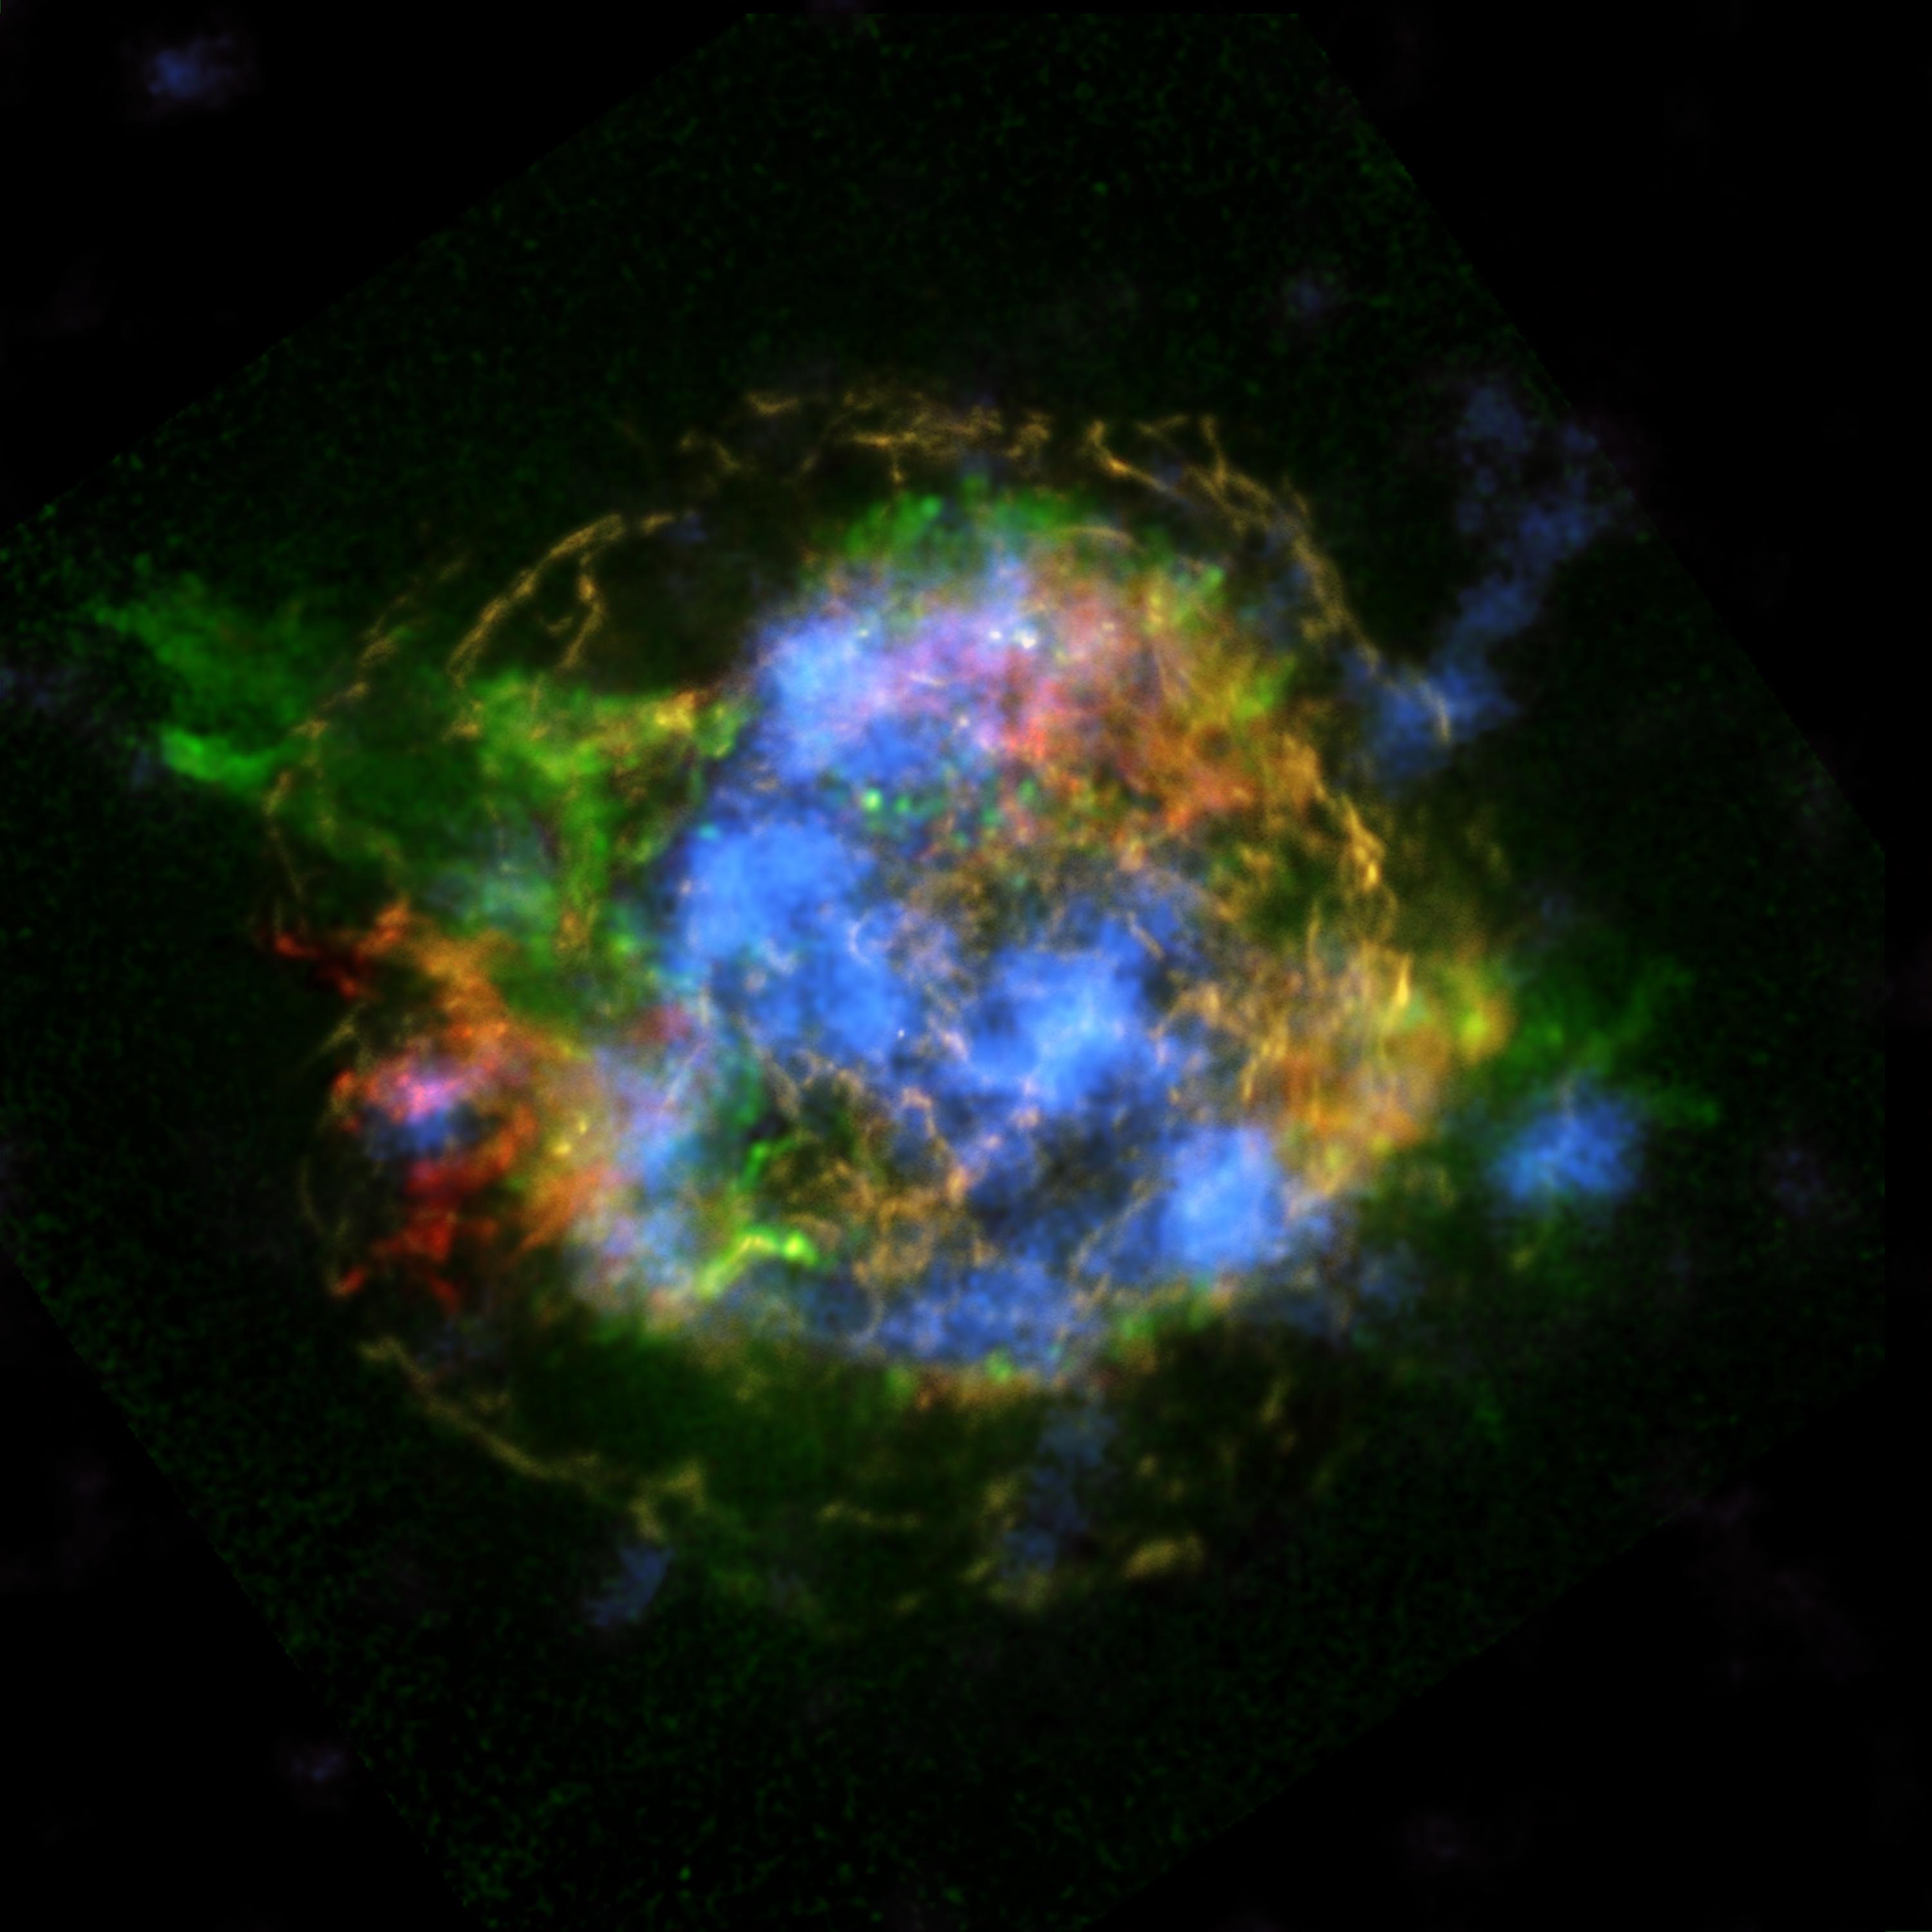
Untangling the Remains of Cassiopeia A Chandra X-ray Observatory,NuSTAR